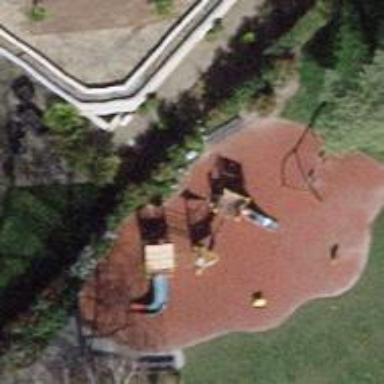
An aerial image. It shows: Playground featuring slide.